Question: I have some data measured every 500 milliseconds, you can see my data in the following image:

Now what I would like to do, is to convert the X-axis into hours instead of milliseconds. How can I do this in Matlab? How can do this generally if I want for example minutes? days? etc.
Thank you for your help =)
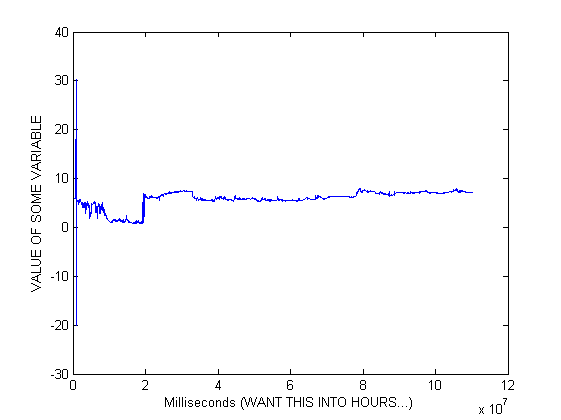
Answer: Well, that's pretty easy. Assume your vector is 'time_ms', to get it in hours, you just need:
'''
time_h = time_ms/(1000*3600);
'''
Then instead of doing something like:
'''
plot(time_ms,my_data)
'''
Just do:
'''
plot(time_h,my_data)
'''